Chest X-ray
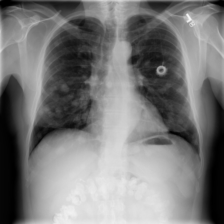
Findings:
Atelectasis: negative
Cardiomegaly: negative
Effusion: negative
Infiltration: negative
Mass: negative
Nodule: positive
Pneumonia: negative
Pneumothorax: negative
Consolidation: negative
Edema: negative
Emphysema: negative
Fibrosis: negative
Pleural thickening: negative
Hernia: negative